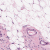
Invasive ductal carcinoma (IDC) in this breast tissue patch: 0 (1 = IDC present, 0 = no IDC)